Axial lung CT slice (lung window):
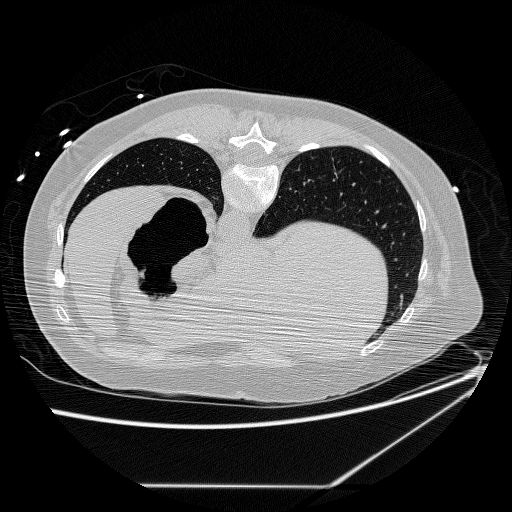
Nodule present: no